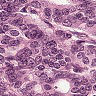
Metastatic tissue present: yes